Question: The following image is from wikipedia <URL> on call stack and there is something that I don't understand completely:

I thought the frame pointer which is stored in ebp register is initialized as such in the prologue*:
'''
push ebp ; Preserve current frame pointer
mov ebp, esp ; Create new frame pointer pointing to current stack top
sub esp, 20 ; allocate 20 bytes worth of locals on stack.
'''
If so, then shouldn't the frame pointer in the image be pointing to after the return address and before it should be the previous frame pointer address and before that the return address? What am I missing?
Thanks!
*Taken from: <URL>
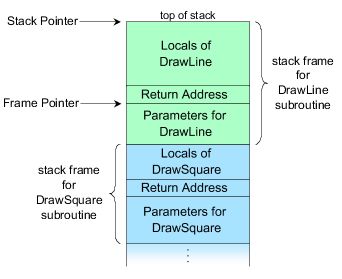
Answer: Yes, you are right, frame pointer points to an address where is stored previous frame pointer, before return address. The correct picture would be
'''
| locals
+---------
frame pointer->| prev frame pointer
+--------
| return address
+--------
'''